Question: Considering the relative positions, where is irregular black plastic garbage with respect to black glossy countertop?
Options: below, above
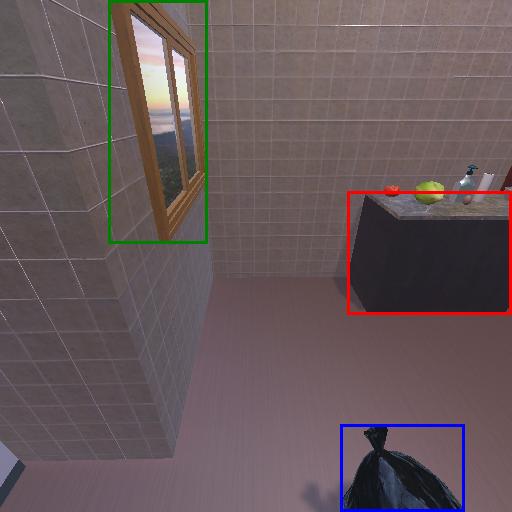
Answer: below